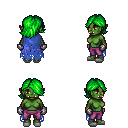
a pixel art fantasy rpg character, female body template, orc, green skin, blue tattered cape, magenta pants, green swoop hairstyle, metal gloves, white slippers, four views (front, back, left, right), 2x2 character sprite sheet, small pixel art, hard edges, no anti-aliasing